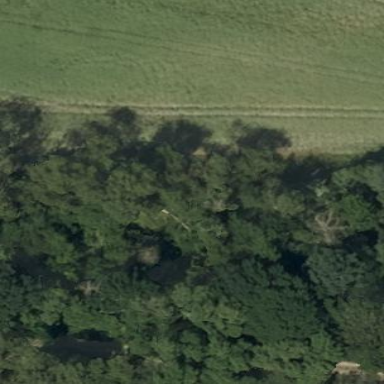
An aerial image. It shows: Forest area.